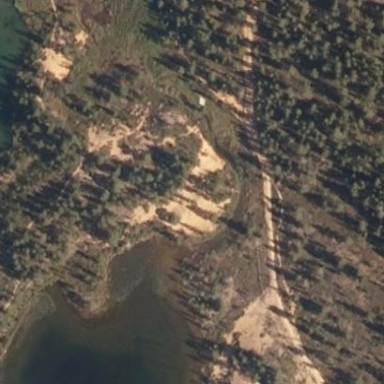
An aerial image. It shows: Natural area covered with sand.